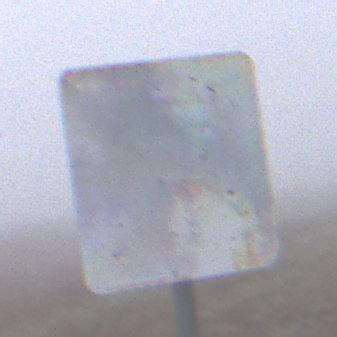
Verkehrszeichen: RichtungstafelnInKurvenKleinLinks
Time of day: MorningAfternoon
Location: Outdoor (RoadRail)
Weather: Overcast
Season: NotSpecified
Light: Natural